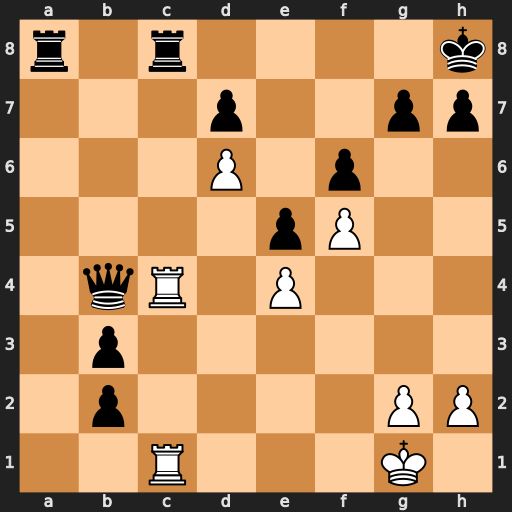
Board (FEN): r1r4k/3p2pp/3P1p2/4pP2/1qR1P3/1p6/1p4PP/2R3K1
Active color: w
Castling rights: -
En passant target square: -
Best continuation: Rxc8+ Rxc8 Rxc8#